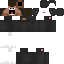
A male skeleton skin with dark skin, wearing brown bald dressed in a black armor chest and black pants, featuring a closed mouth.